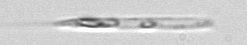
Label: Rhizosolenia